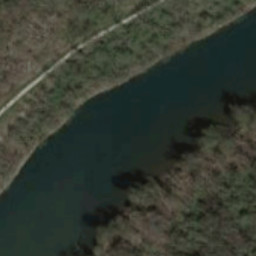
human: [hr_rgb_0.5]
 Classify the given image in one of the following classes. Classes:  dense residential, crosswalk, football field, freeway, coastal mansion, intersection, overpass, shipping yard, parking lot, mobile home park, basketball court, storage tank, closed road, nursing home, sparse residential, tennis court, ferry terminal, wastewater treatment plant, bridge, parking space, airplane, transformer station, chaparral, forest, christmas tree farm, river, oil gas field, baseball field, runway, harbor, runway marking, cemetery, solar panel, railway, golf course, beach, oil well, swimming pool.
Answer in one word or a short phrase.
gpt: river